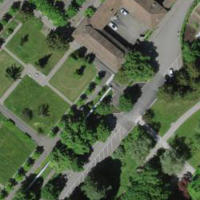
EUNIS habitat code: 53
Species observed at this site:
Aglais urticae
Picus viridis